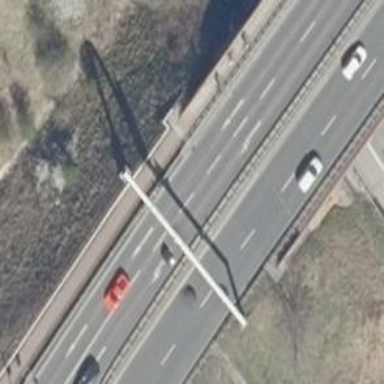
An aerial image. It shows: Primary highway bridge with asphalt surface and lane markings.